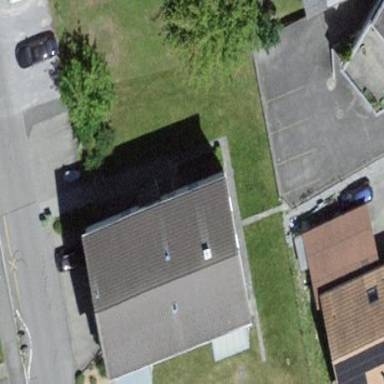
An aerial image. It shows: Simple and straightforward house.